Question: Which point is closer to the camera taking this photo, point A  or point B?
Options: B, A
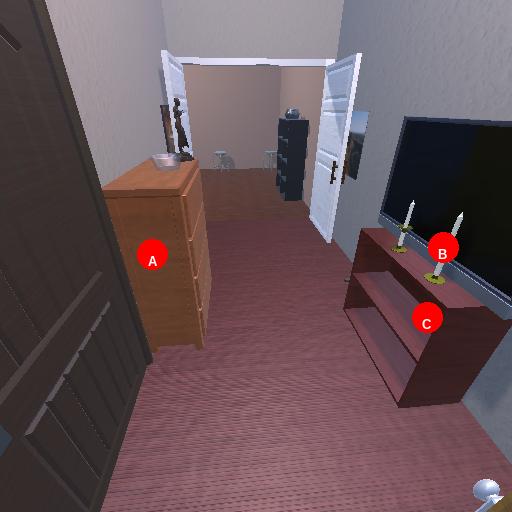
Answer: B